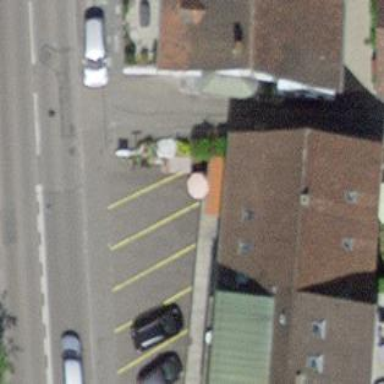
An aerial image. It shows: Building.